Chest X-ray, PA view. Patient: 63 years old, sex M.
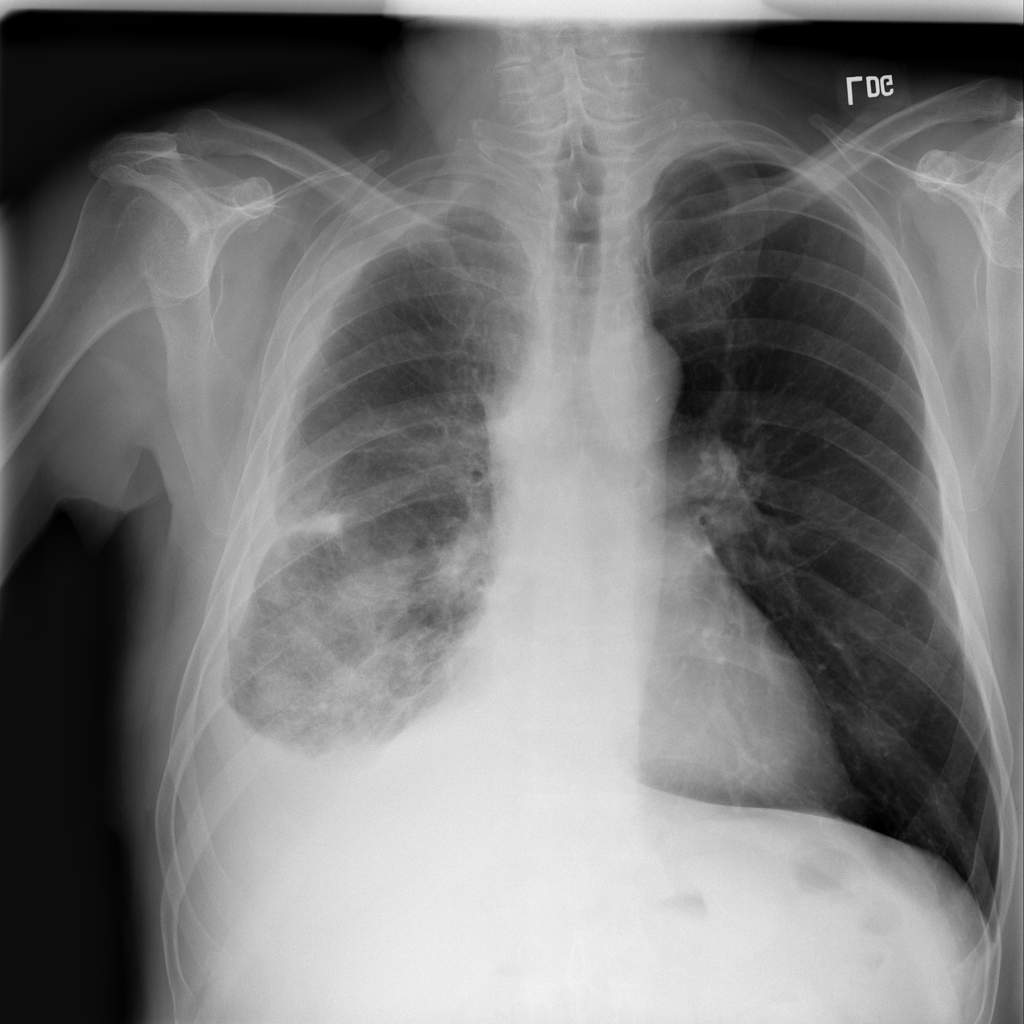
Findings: Effusion, Infiltration, Pleural_Thickening